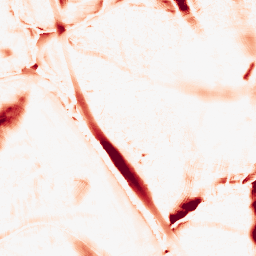
Category: morphological
Decomposition family: morphological_ellipse
Decomposition parameters: operation: opening
width: 30
height: 50
Upsampling method: lanczos
Upsampling parameters: scale: 2
Upsampling scale: 2